Question: Once a Pin is selected is selected in my app, I want the info button to link to the below view controller.

I would know how to do this if the button was on the screen from the start, but it is not present until a pin is selected. How Can I implement this? my button is currently simply coded as the following:
'''
func mapView(_ mapView: MKMapView, annotationView view: MKAnnotationView, calloutAccessoryControlTapped control: UIControl) {
if control == view.rightCalloutAccessoryView {
print("Button tapped ")
}
}
'''
Also, If this is Segue would I be able to have this one view controller and have the text and photos change depending on which info pin button is clicked on?
Thanks for your help
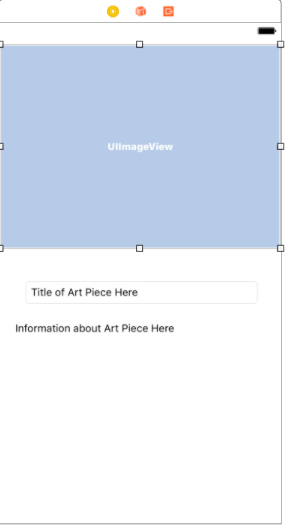
Answer: If your annotation has a title your map view will respond to selecting the annotation through the delegate method
'''
optional func mapView(_ mapView: MKMapView, didSelect view: MKAnnotationView)
'''
This method will be called by the map view when you select your annotation. You can implement this method in the view controller that you have designated as the delegate of the map view and tell your map view delegate what to do, including perform segue. This means that you have your viewcontroller initiated, like:
'''
class myMapViewController: UIViewController, MKMapViewDelegate {
// Your class code starts here
}
'''
Then somewhere in your viewDidLoad() you declare that the delegate of your map view is this view controller by:
'''
self.myMapView.delegate = self
'''
So, in the delegate you can program your preparations before calling perform segue and then in prepare for segue you prepare the destination view controller for its actions on the annotation being selected.
Just note, the delegate method gives you the annotation view you selected. The annotation that goes with this annotation view is obtained with:
'''
let theAnnotation = view.annotation
'''
in this delegate method.
Hope this helps.